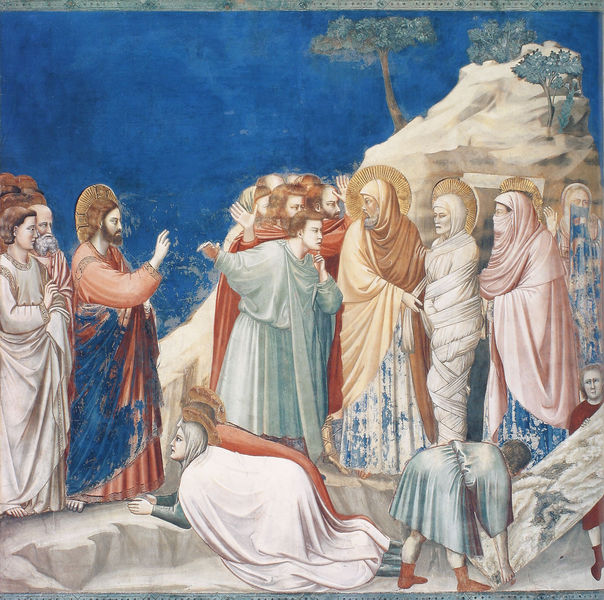
Titel: Arenakapelle / Scrovegni-Kapelle
Künstler: Giotto di Bondone
Standort: Padua, Arenakapelle (EU - I - Venetien)
Schlagwörter: baum, berg, blau, gruppe, himmel, umhang, bäume, frauen, grün, menschen, männer, zeichnung, rot, malerei, bibel, tod, tot, gewand, mantel, stehend, liegen, italien, fels, knien, beten, heiligenschein, christus, grab, jesus, knieend, segen, segnung, binde, kapelle, heilige, fresko, maria, anbetung, maria magdalena, verschleiert, fresco, auferstehung, wunder, auferweckung, lazarus, giotto, lazerus, erweckung, martha, scrovegni, +männer, jüngling von nain, lazareth, capella scrovegni